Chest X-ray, PA view. Patient: 56 years old, sex M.
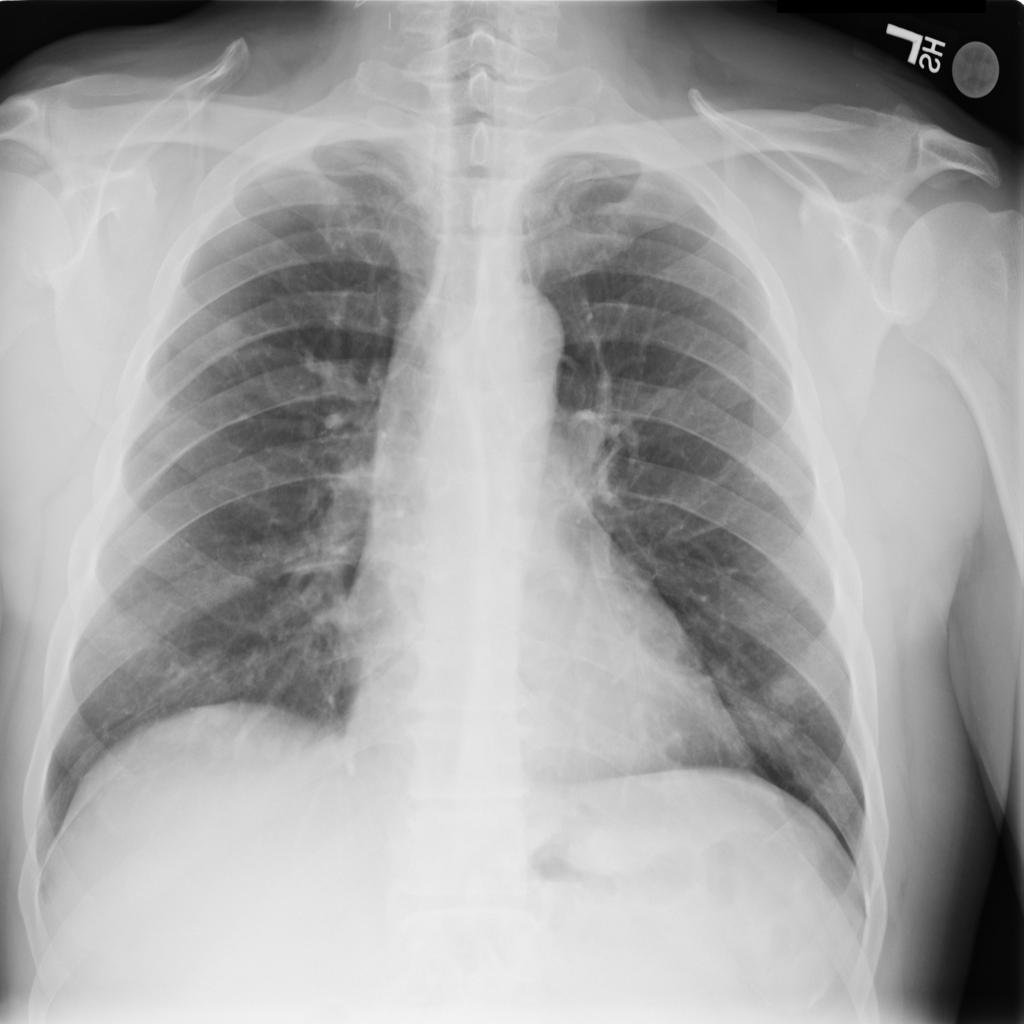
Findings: Nodule